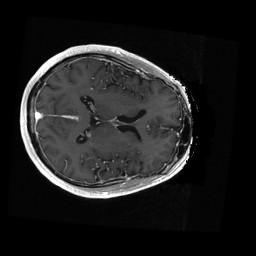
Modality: T1w
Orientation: axial
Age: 66
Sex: male
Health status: ill